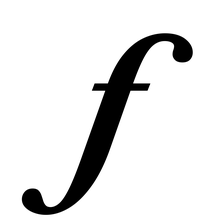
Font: LibreCaslonText-Italic_Bold_Italic